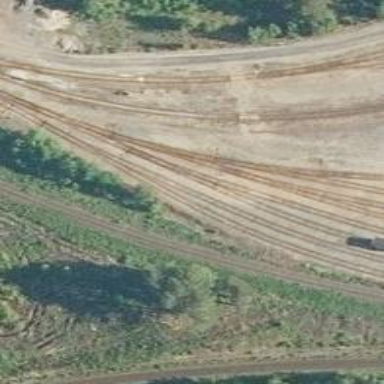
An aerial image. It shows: Railway spur service.